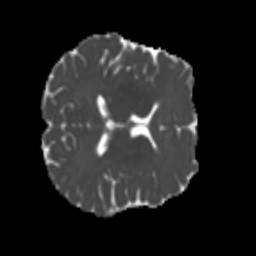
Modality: MD
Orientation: axial
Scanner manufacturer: siemens
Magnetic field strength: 3 T
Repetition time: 4 s
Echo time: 0.0594 s